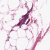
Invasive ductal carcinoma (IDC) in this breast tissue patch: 0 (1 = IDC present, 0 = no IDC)